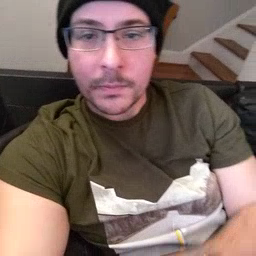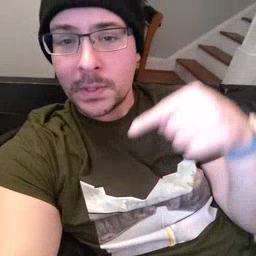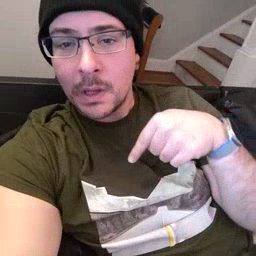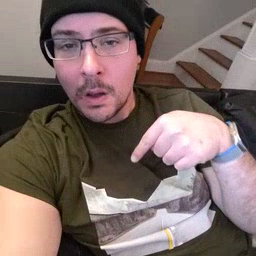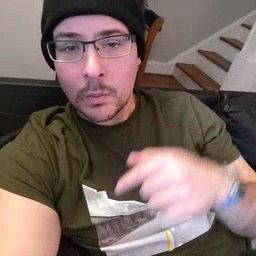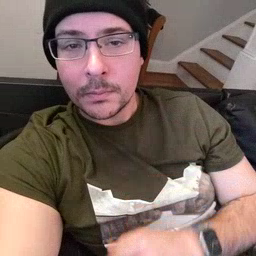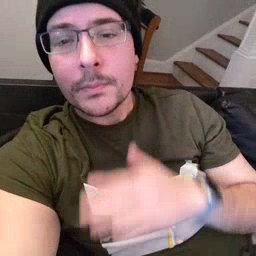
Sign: down